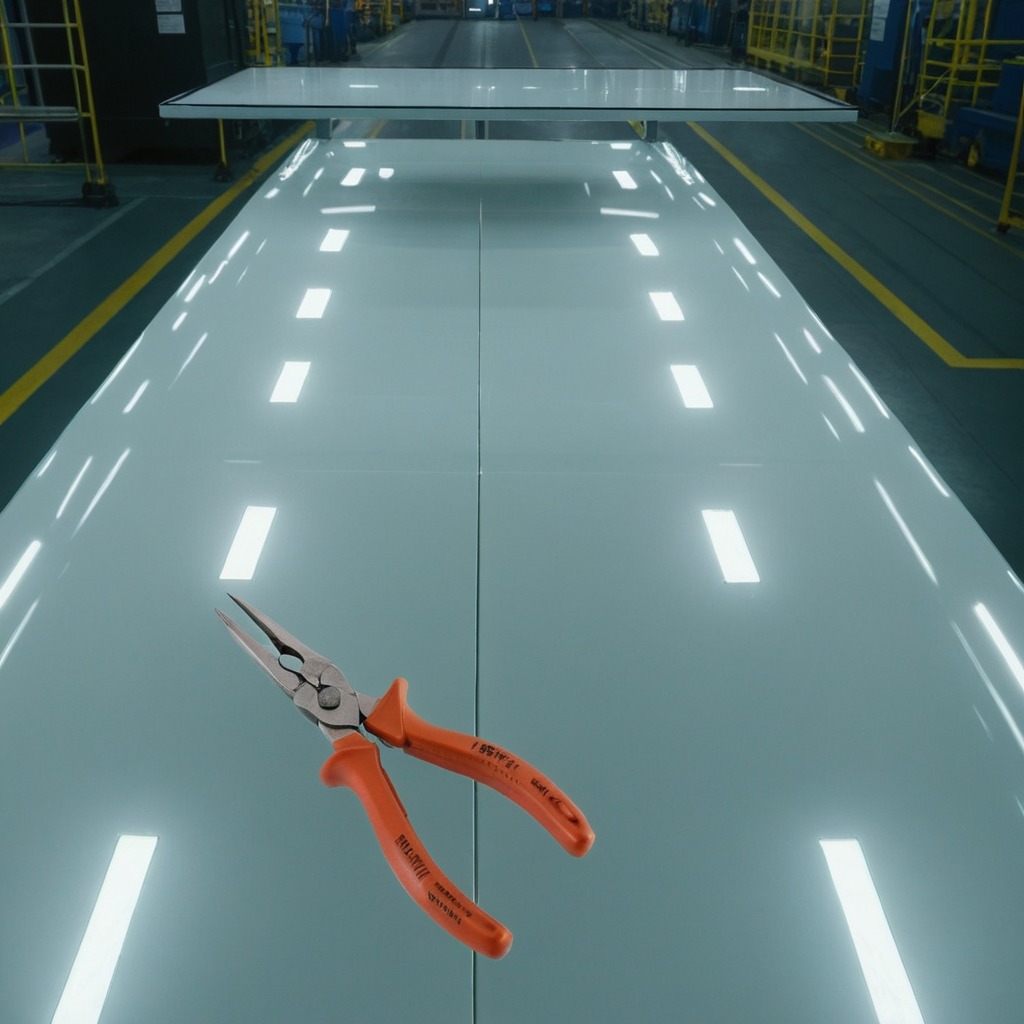
A plier is lying on a high-gloss table in a ship maintenance bay industrial lighting.